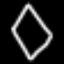
Label: diamond